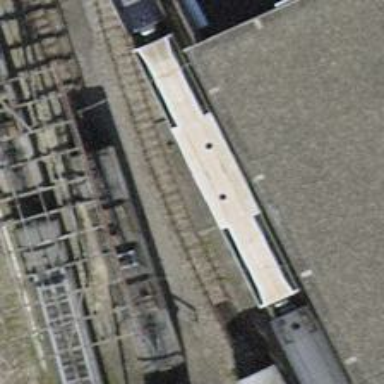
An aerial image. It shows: Narrow-gauge railway with one track passing through service yard. The railway is electrified with contact line.